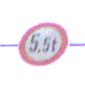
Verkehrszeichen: TatsaechlicheMasse
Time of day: Midday
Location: Outdoor (Urban)
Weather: Overcast
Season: NotSpecified
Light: Natural